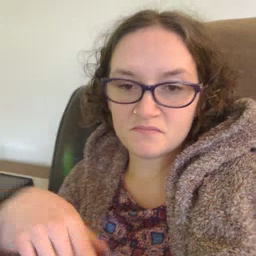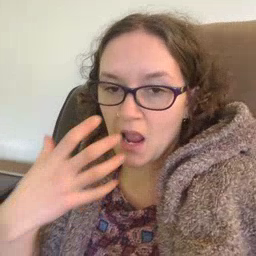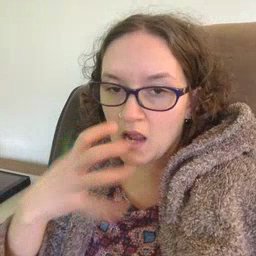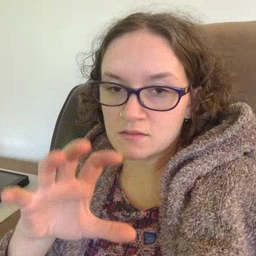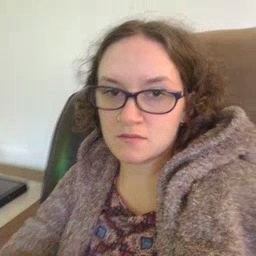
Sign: hot